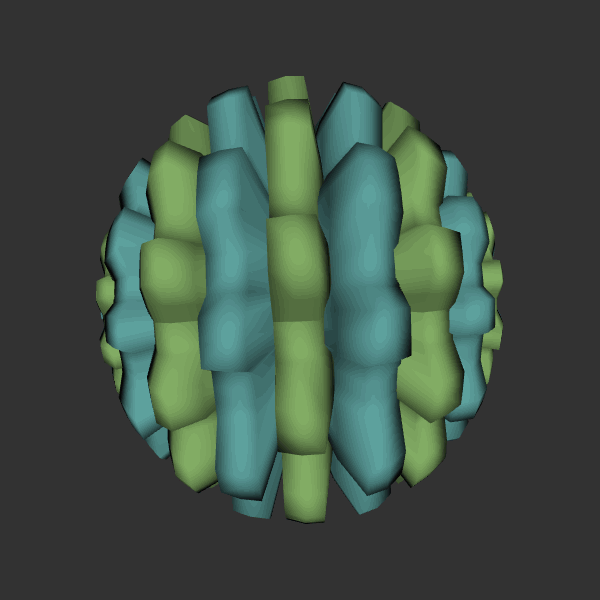
Background: dark